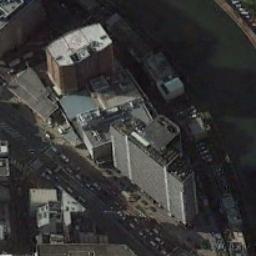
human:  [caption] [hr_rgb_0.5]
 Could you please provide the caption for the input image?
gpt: A commercial area has some buildings of different heights is surrounded by some roads and a river is next to the commercial area .

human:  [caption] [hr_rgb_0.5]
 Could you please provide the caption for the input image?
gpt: The commercial area is next to a river .

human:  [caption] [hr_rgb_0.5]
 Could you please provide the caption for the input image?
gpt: The style of the building is very strange .

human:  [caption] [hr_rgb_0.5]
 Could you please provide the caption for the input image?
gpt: In a commercial area there are several tall buildings of different shapes and several roads with many cars  There is a river beside the buildings .

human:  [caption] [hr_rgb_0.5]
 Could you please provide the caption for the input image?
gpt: There are some buildings by the roadside on a commercial area .